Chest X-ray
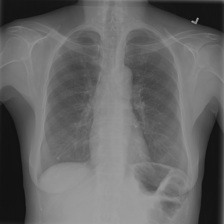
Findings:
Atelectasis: negative
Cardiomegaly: negative
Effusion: negative
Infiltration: negative
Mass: negative
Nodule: negative
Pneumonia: negative
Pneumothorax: negative
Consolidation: negative
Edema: negative
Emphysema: negative
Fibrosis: negative
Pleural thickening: negative
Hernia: negative